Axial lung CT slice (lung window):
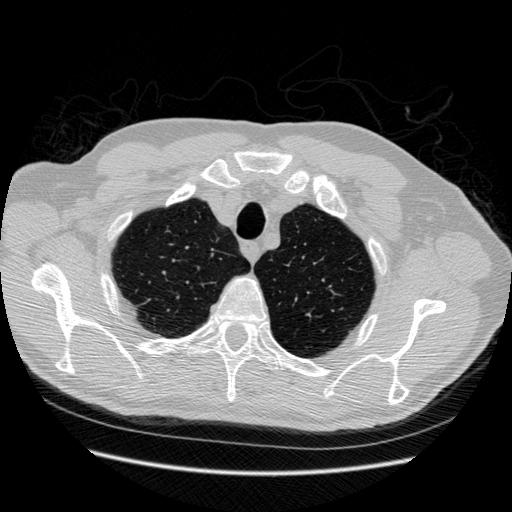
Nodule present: no